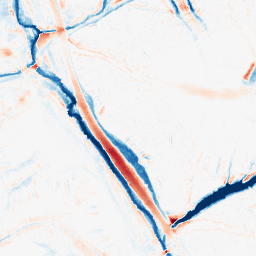
Category: morphological
Decomposition family: morphological
Decomposition parameters: operation: average
size: 10
Upsampling method: cubic_catmull_rom
Upsampling parameters: scale: 8
Upsampling scale: 8